Question: I have a project that uses Bootstrap 3.3.4, Select2 4.0, and Jquery Validation 1.13.1
I have set the jquery validator defaults to style bootstrap 3 classes like so
'''
$.validator.setDefaults({
errorElement: "span",
errorClass: "help-block",
highlight: function (element, errorClass, validClass) {
$(element).addClass(errorClass);
$(element).closest('.form-group').removeClass('has-success').addClass('has-error');
},
unhighlight: function (element, errorClass, validClass) {
$(element).removeClass(errorClass);
$(element).closest('.form-group').removeClass('has-error').addClass('has-success');
},
errorPlacement: function(error, element) {
if(element.parent('.input-group').length) {
error.insertAfter(element.parent());
} else {
error.insertAfter(element);
}
}
});
'''
But these defaults do not style select2 fields the same... in the image below, the "metals" select is a bootstrap field, while the "colors" select is a select2 field.

I tried searching other SO's , but all of these use the 3.5.xx version of select2
I included a jsfiddle of the example pictured, I am looking for adjustments to the validator defaults to have select2 look uniform
<URL>
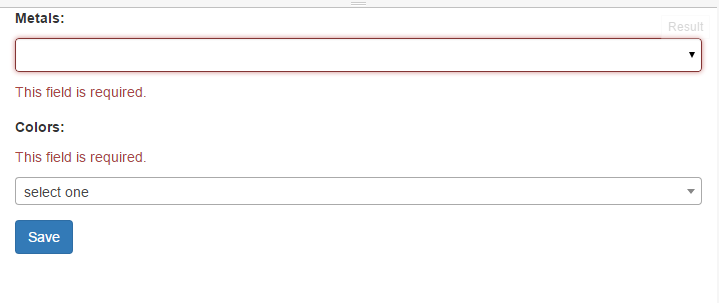
Answer: > I tried searching other SO's, but all of these use the 3.5.xx version of select2
you just have to figure it out for your situation. That means you need to inspect the rendered DOM so you know which elements to target and how to target them.
1. Write CSS that targets the rendered Select2 element. So whenever the parent container has the class has-error, the Select2 element will be styled as such. .has-error .select2-selection {
border: 1px solid #a94442;
border-radius: 4px;
}
2. To get the error message to display after the Select2 element simply requires another conditional within the errorPlacement option along with some jQuery DOM traversal. errorPlacement: function (error, element) {
if (element.parent('.input-group').length) {
error.insertAfter(element.parent()); // radio/checkbox?
} else if (element.hasClass('select2')) {
error.insertAfter(element.next('span')); // select2
} else {
error.insertAfter(element); // default
}
}
3. And finally, since interacting with the Select2 does not have any events that the jQuery Validate plugin automatically captures, you will have to write a custom event handler and programmatically trigger validation. $('.select2').on('change', function() {
$(this).valid();
});
<URL>